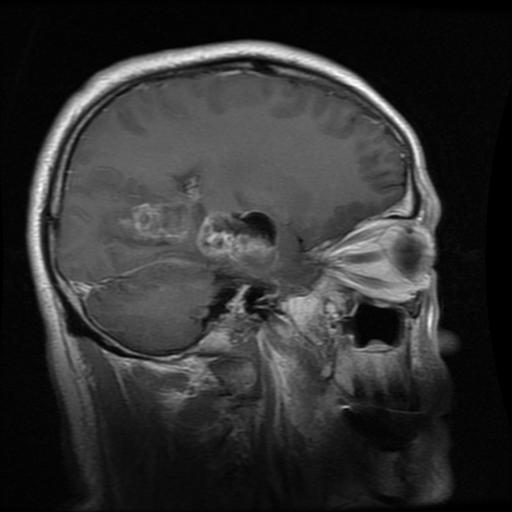
Label: glioma